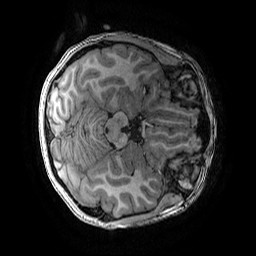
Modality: T1w
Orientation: axial
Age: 12
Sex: female
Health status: ill
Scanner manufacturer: ge
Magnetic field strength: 3 T
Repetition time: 0.007664 s
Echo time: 0.00342 s